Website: bh-photo
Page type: billing-address
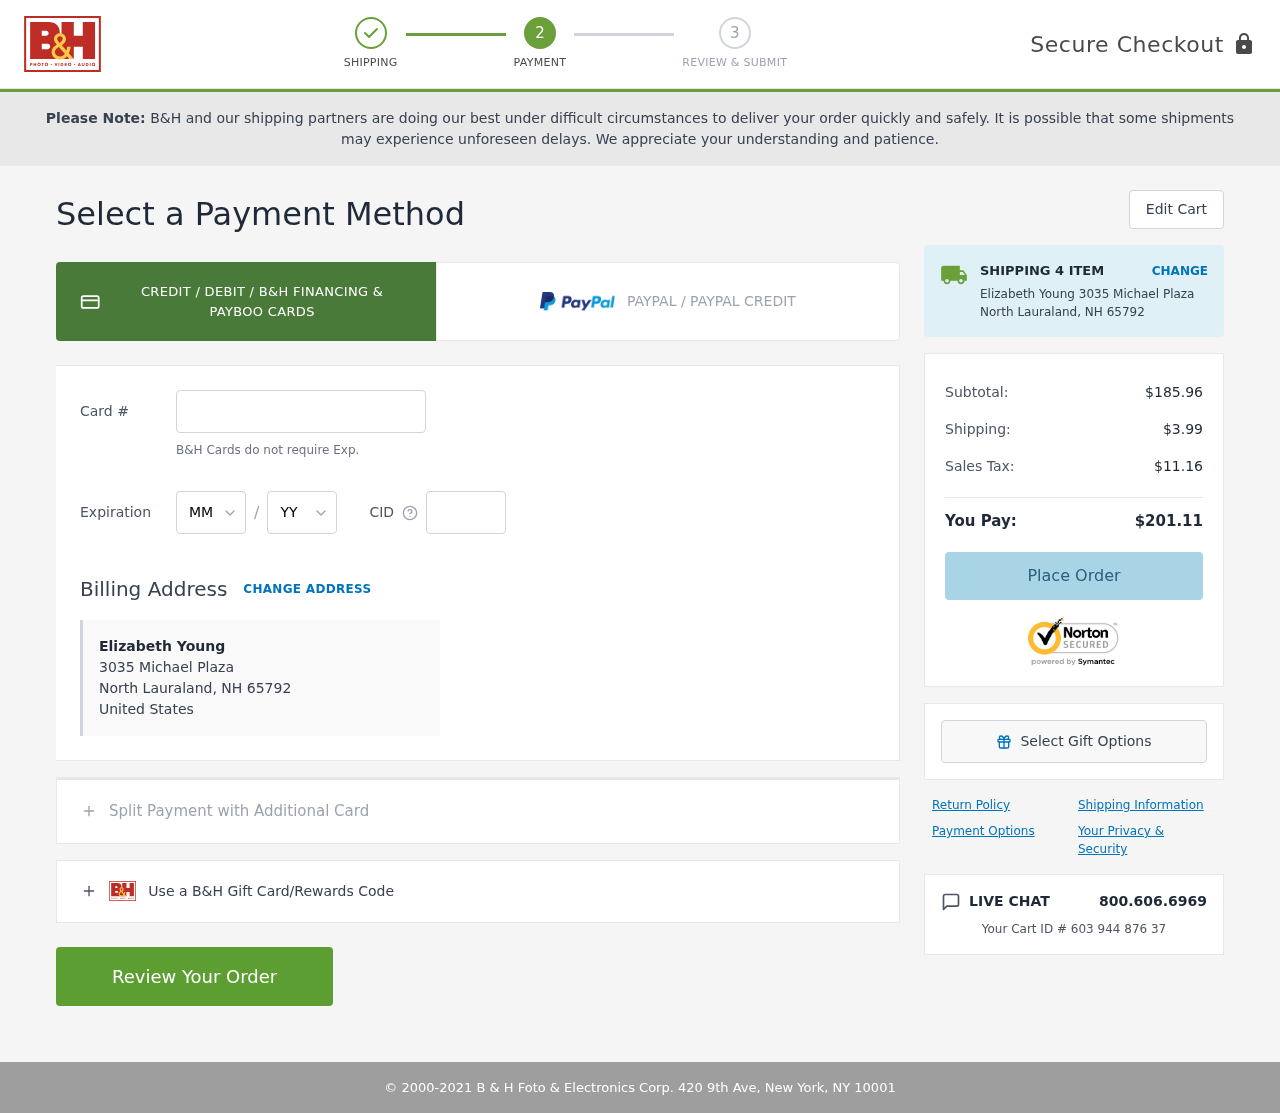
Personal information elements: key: PII_CARD_CVV
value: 5483
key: PII_CARD_EXPIRY_MONTH
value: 06
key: PII_CARD_EXPIRY_YEAR
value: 28
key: PII_CARD_NUMBER
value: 3449 0564 0847 740
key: PII_CITY
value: North Lauraland
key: PII_COUNTRY
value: United States
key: PII_FULLNAME
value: Elizabeth Young
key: PII_POSTCODE
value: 65792
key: PII_STATE_ABBR
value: NH
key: PII_STREET
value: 3035 Michael Plaza
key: PII_FULLNAME2
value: Elizabeth Young
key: PII_CITY_STATE
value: North Lauraland, NH
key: PII_POSTCODE_FULL
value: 65792
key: PII_POSTCODE_NUMERIC
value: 65792
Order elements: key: ORDER_NUM_ITEMS
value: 4
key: ORDER_SUBTOTAL
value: $185.96
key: ORDER_SHIPPING_COST
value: $3.99
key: ORDER_TAX
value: $11.16
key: ORDER_TOTAL
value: $201.11
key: ORDER_ID
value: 603 944 876 37